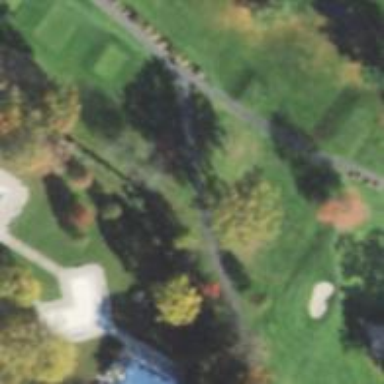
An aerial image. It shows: Path used for both walking and golf.